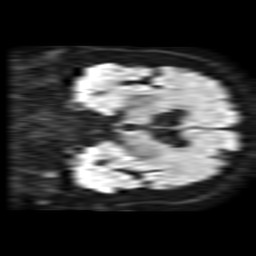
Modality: TRACE
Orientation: coronal
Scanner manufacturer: philips
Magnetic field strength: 1.5 T
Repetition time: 3.526 s
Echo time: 0.06922 s